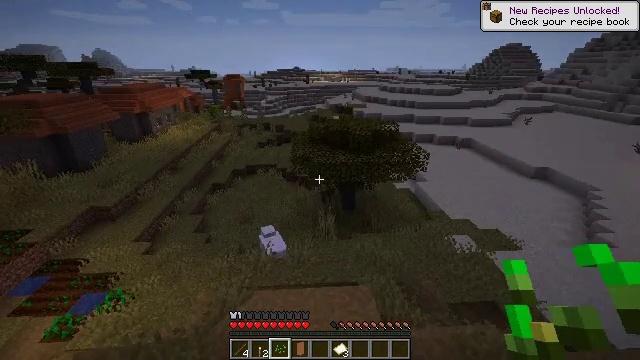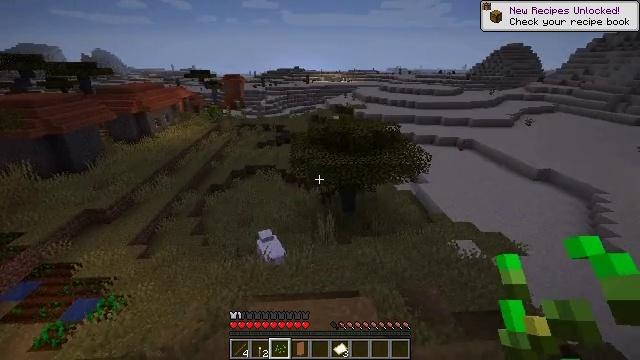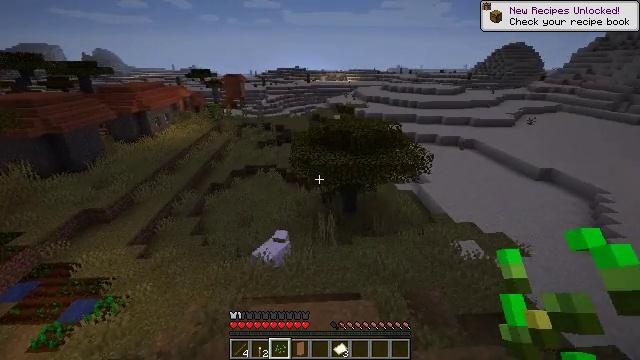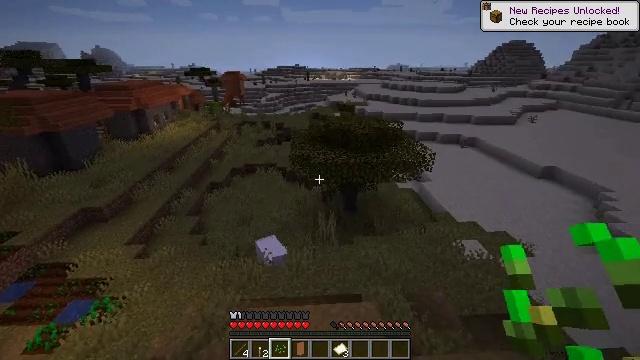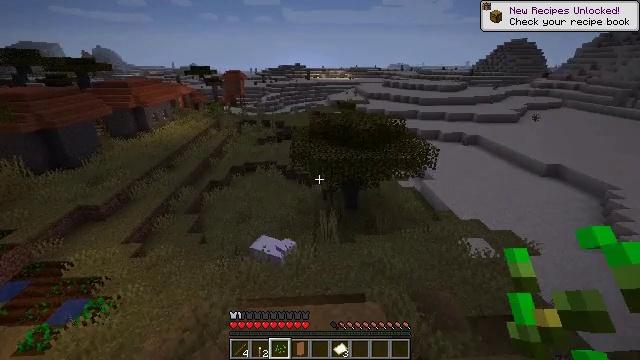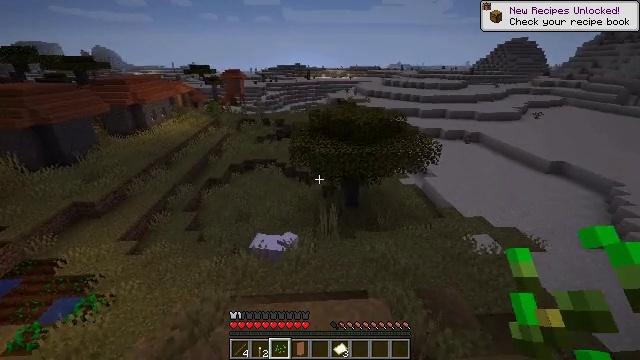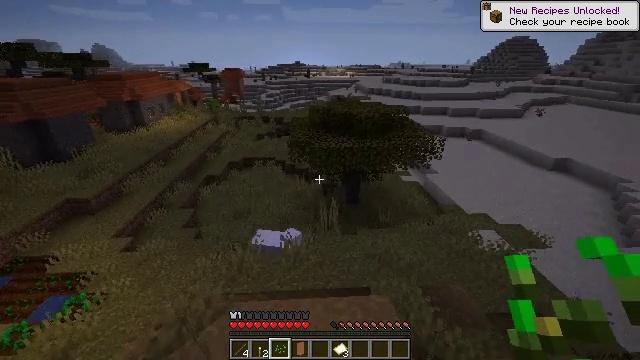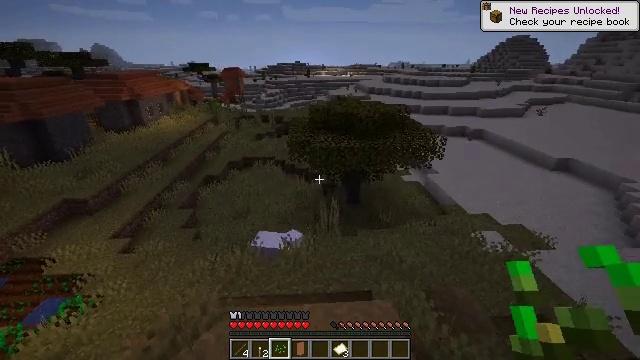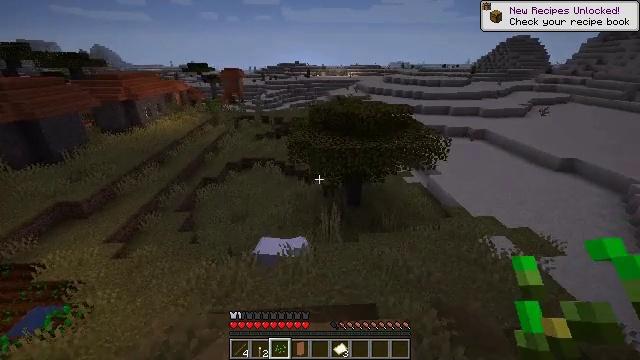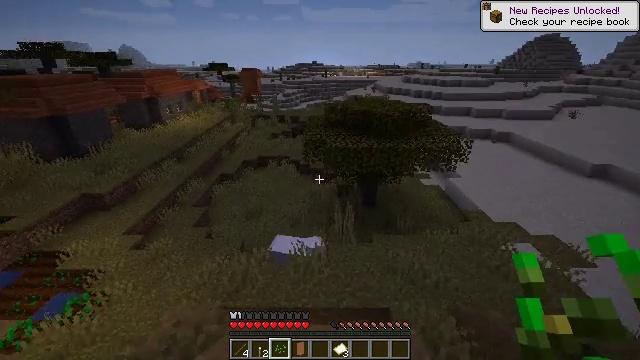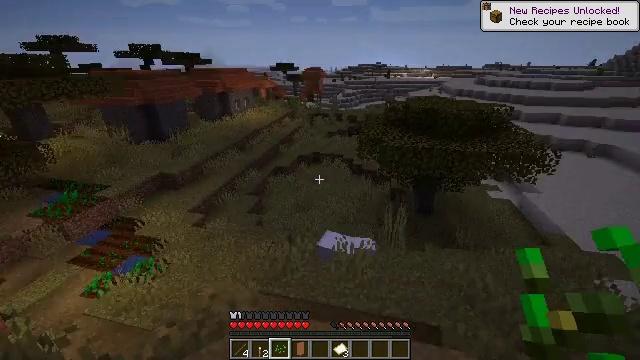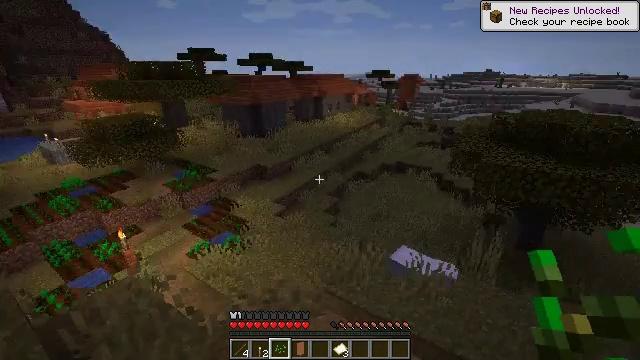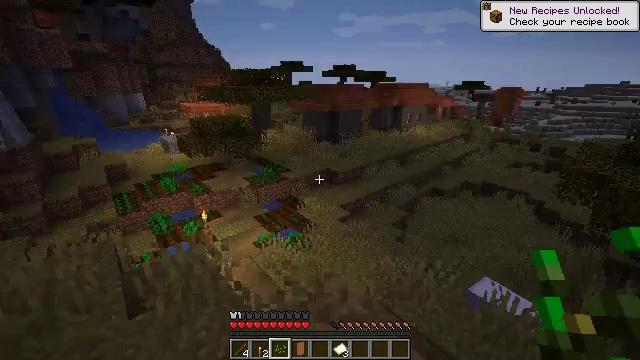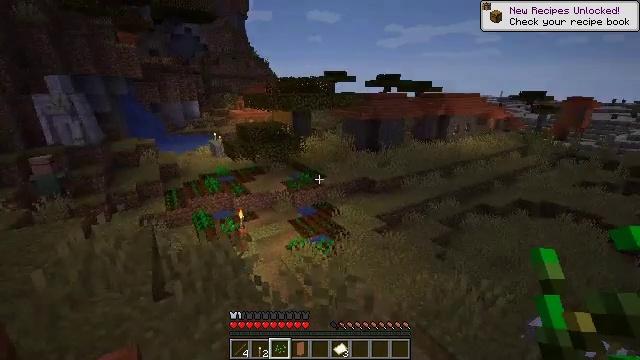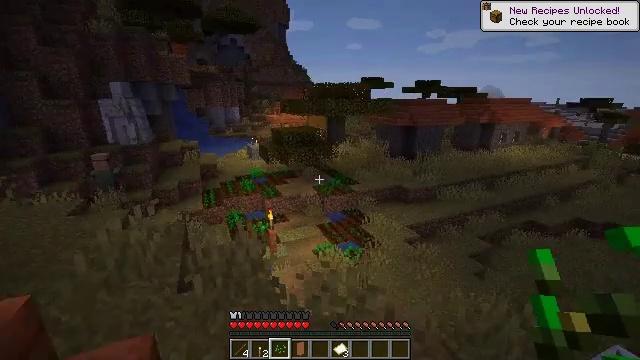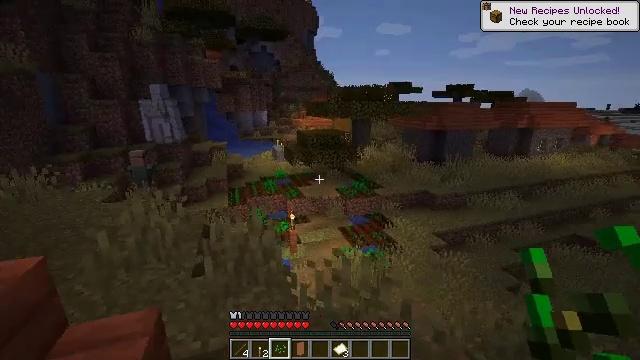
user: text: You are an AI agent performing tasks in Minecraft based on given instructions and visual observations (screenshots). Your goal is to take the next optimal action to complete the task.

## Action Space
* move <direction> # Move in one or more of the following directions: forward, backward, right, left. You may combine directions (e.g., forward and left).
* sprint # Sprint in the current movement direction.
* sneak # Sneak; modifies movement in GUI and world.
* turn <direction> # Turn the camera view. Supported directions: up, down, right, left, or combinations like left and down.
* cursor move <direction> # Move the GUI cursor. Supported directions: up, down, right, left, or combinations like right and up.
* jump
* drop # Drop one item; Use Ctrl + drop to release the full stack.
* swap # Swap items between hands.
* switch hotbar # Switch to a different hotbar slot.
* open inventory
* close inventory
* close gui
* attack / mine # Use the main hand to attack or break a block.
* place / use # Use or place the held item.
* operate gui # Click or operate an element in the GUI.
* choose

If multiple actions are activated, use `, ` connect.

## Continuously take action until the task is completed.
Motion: motion action
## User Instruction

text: Harvest acacia wood for resources.
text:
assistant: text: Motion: move forward
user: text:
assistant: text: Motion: move forward
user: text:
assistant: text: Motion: move forward
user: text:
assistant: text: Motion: move forward
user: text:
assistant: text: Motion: move forward
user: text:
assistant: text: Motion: move forward
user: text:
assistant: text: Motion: move forward
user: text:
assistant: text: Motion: move forward
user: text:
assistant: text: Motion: move forward, turn left
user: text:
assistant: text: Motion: move forward, turn left
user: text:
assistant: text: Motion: move forward, turn left and up
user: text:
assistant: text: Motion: move forward, turn left and up
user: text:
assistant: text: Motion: turn left and up
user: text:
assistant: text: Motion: turn left and up
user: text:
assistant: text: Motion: turn left and up
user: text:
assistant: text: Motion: no_op
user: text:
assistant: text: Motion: turn left
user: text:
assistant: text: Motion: no_op
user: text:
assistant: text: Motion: no_op
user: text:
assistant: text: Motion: no_op
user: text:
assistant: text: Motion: no_op
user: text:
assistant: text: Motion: no_op
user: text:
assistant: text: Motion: no_op
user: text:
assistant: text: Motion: no_op
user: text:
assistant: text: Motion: no_op
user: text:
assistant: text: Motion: no_op
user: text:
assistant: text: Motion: move right
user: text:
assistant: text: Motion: move right
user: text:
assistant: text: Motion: move right
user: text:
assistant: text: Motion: move right